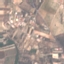
Label: PermanentCrop